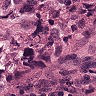
Metastatic tissue present: yes